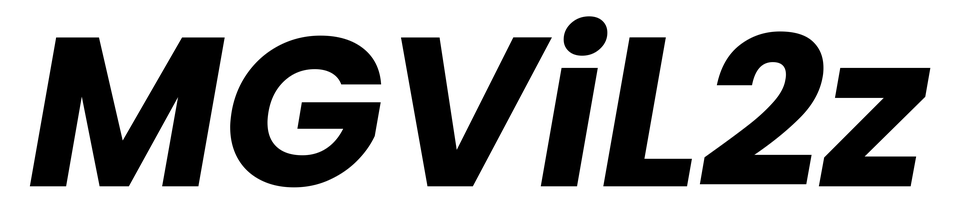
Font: Poppins-BoldItalic